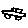
Label: car